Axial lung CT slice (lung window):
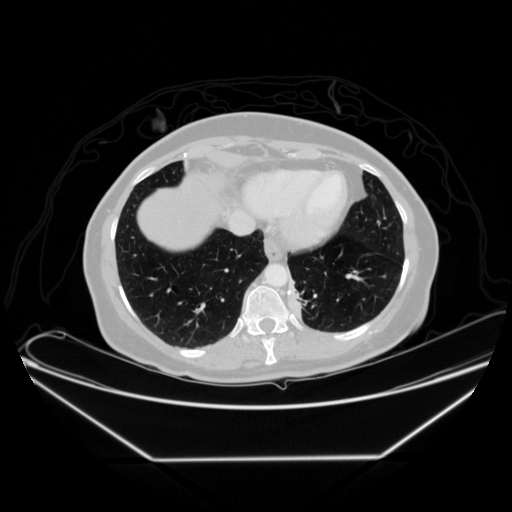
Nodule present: no